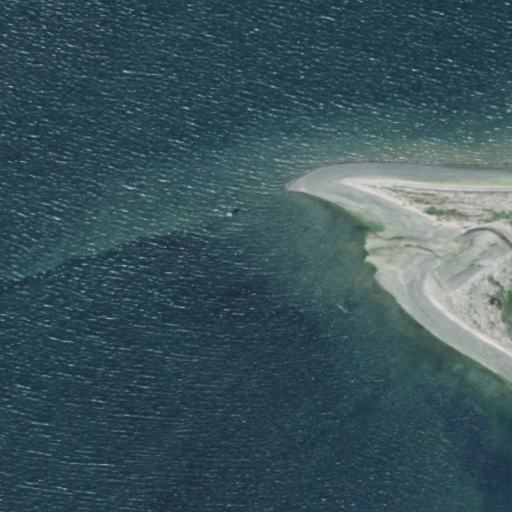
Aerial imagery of cape in Washington named Battle Point containing open water, herbaceous wetlands, and barren land